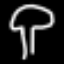
Label: mushroom